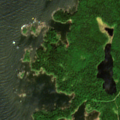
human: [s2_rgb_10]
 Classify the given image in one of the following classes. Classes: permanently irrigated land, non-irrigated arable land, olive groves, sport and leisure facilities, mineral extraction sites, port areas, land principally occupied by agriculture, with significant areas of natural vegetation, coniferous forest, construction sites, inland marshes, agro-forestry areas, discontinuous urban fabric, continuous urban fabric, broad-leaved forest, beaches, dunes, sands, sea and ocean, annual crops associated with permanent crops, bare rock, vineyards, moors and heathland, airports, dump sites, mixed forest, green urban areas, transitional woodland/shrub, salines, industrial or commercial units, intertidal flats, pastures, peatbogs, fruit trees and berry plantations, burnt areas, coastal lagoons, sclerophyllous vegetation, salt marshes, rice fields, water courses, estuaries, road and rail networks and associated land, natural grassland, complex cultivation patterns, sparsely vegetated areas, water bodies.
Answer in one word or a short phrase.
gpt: coniferous forest, mixed forest, sea and ocean